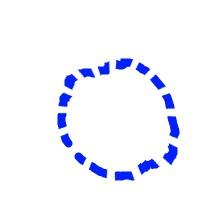
Shape: circle